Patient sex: M
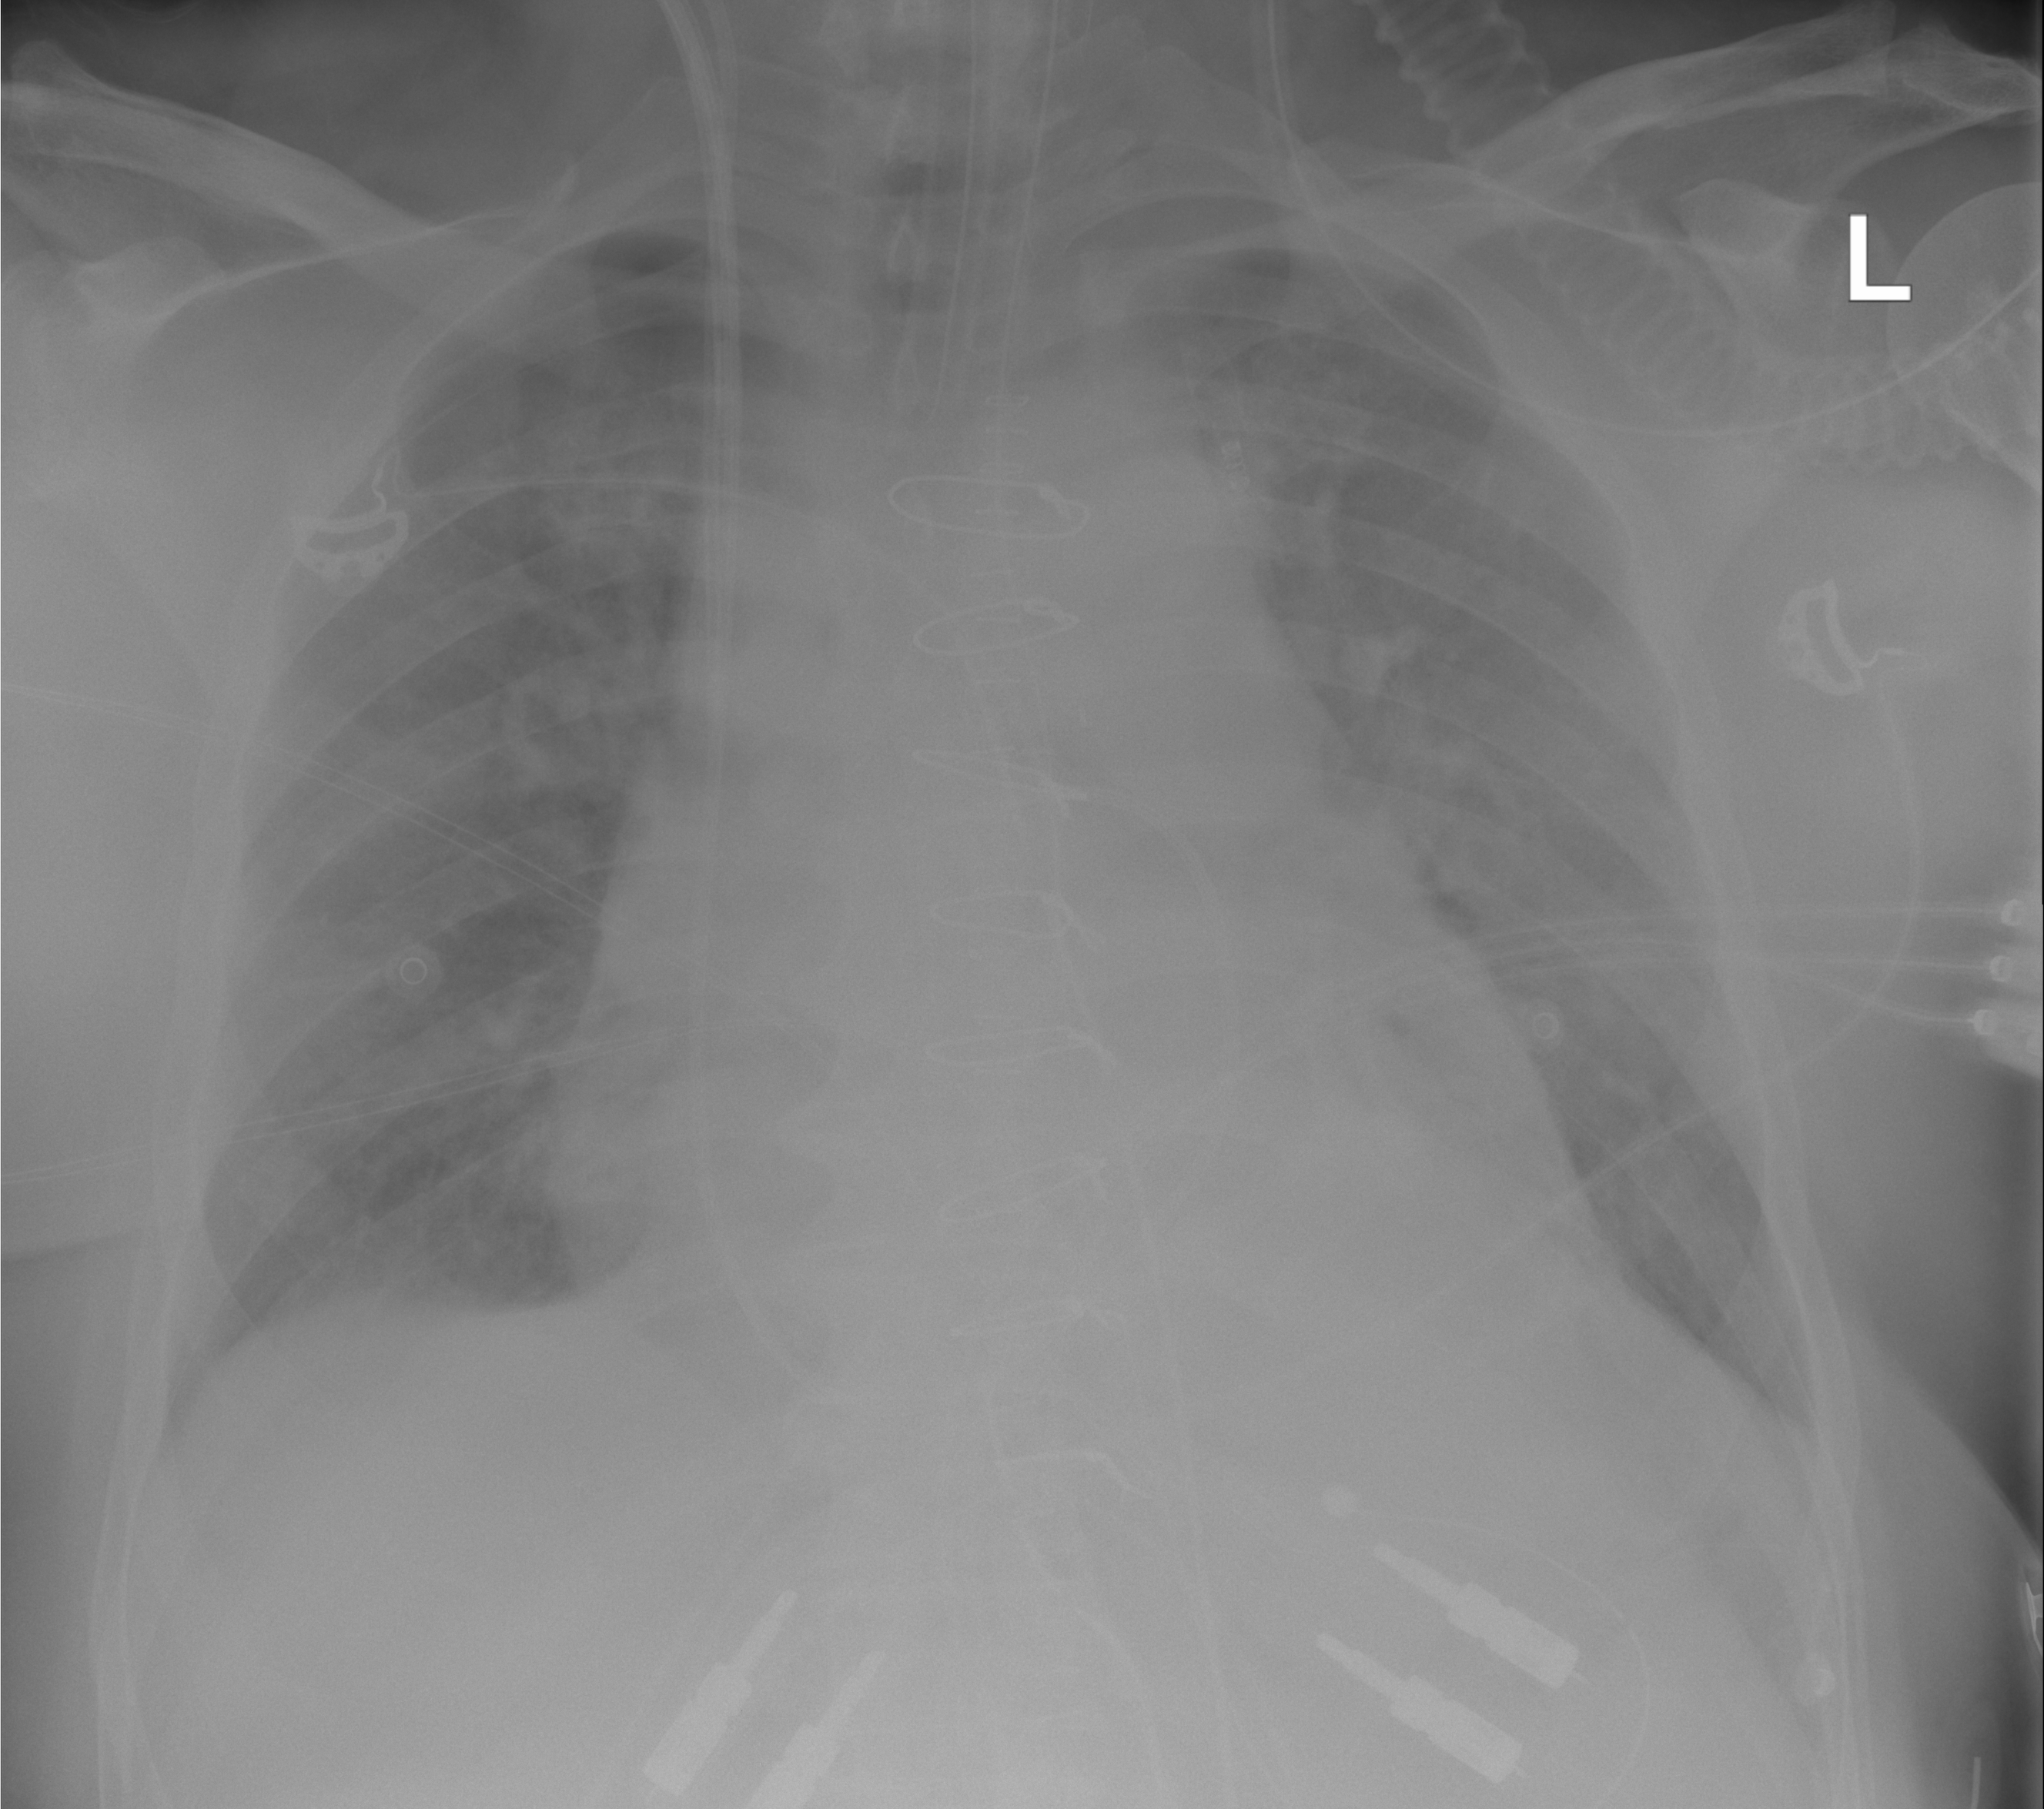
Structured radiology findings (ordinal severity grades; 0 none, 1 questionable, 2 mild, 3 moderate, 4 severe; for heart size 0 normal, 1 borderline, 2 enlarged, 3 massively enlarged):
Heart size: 3
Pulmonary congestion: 1
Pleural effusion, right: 0
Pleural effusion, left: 0
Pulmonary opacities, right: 1
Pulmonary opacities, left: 1
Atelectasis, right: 0
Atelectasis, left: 0